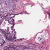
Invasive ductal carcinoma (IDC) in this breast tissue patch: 1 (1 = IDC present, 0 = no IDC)